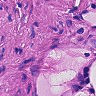
Metastatic tissue present: no